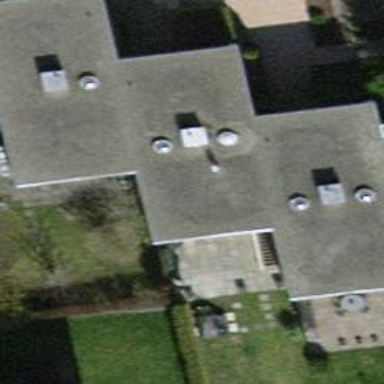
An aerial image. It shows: Flat-roofed building.